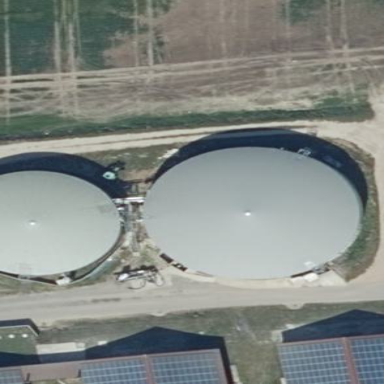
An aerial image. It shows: Storage tank with man-made structure.